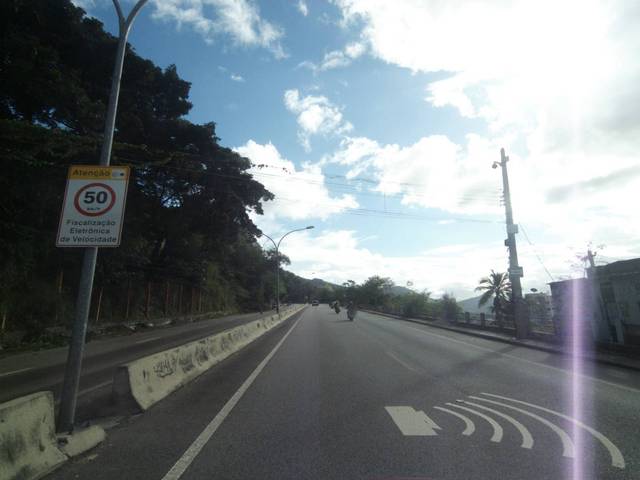
Region: Brazil
Coordinates: -22.915, -43.271